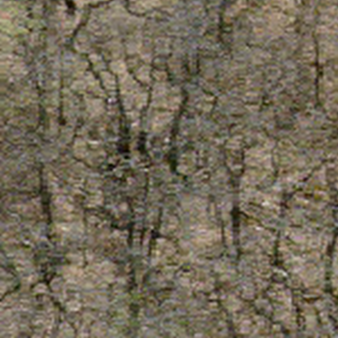
Label: other